Question: I have an excel like this

There are around 500 rows , from that I want to get a formula like this,
(Value in A1 enclosed in double quotes, value in A2 enclosed in double quotes until 500 row)
("AF","AX", until 500 rows)
I tried several options but they didn't help.
Can someone please help?
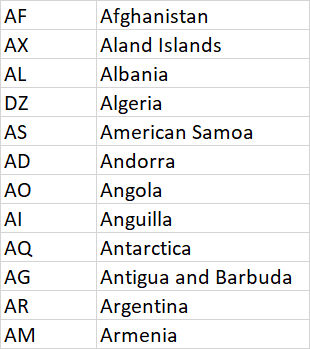
Answer: Thank You , It worked.
'''
="("""&TEXTJOIN(""",""",TRUE,$A$1:$A$249)&""")"
'''
Link : <URL>